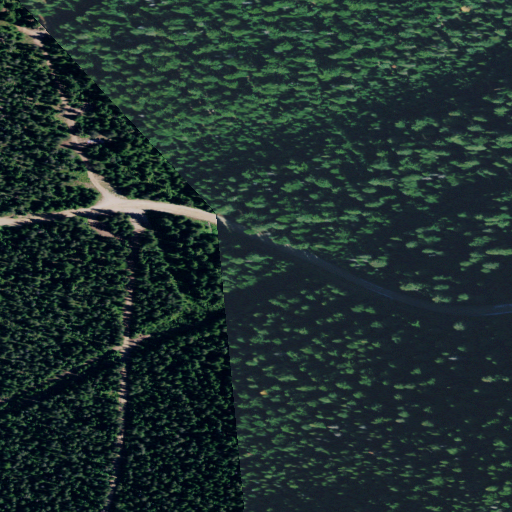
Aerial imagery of gap in Idaho named Saint Paul Pass containing only evergreen forest